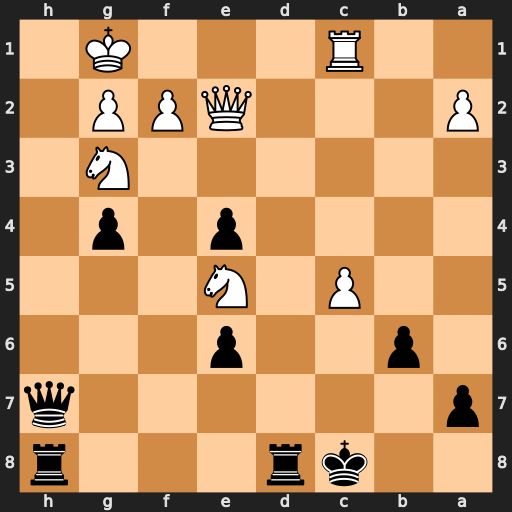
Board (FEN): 2kr3r/p6q/1p2p3/2P1N3/4p1p1/6N1/P3QPP1/2R3K1
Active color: b
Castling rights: -
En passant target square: -
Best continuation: Qh2+ Kf1 Qh1+ Nxh1 Rxh1#